Interaction volume radius: 10 \u00c5
Interaction volume height: 10 \u00c5
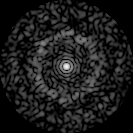
Disorder parameter: 0.815